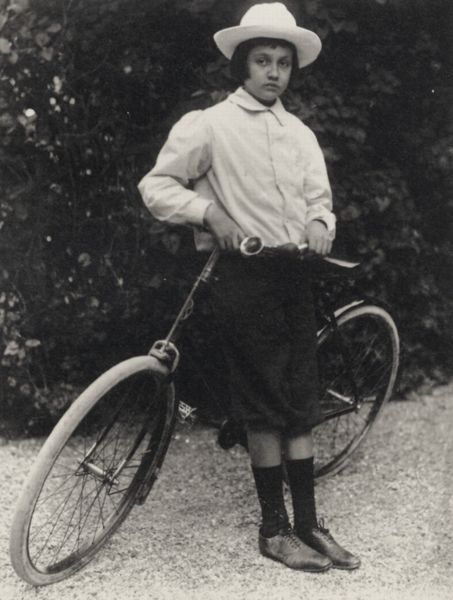
Titel: Jacques mit dem Rad, das der Vater ihm 1899 schenkte
Künstler: Francois Emile Zola
Schlagwörter: baum, blätter, dunkel, schatten, weiß, bäume, mädchen, sand, frau, frisur, grau, haar, hell, hut, hüte, jahrhundertwende, licht, mund, nase, schwarz, straße, blick, gras, park, rasen, weg, rock, alt, hemd, hose, jung, mütze, mützen, augen, bluse, gesicht, halten, kragen, stehen, stein, steine, bild, hände, portrait, porträt, strauch, busch, büsche, gebüsch, sträucher, boden, haare, stehend, kind, tochter, räder, sattel, kopfbedeckung, füße, schuhe, moderne, hecke, ausflug, speichen, kies, rad, lehnen, ernst, socken, strumpf, junge, foto, fotografie, photographie, strümpfe, klingel, knabe, bub, schwarz weiss, uniform, zille, fahrrad, photo, kniebundhose, kniestrumpf, kniestrümpfe, anlehnen, israel, fotographie, weißes hemd, lenker, reifen, lenkrad, unglücklich, geicht, photografie, kiesweg, geischt, short, stutzen, cowboyhut, knickerbocker, kurze hose, gelangweilt, pottschnitt, pagenkopf, pagenschnitt, bch, page, haarschnitt, enttäuscht, blikc, fahrad, borsalino, parkweg, schnurschuhe, pagenfrisur, strae, oberhemd, 1900, hupe, fahrradtour, jahrhunder, klotzbremse, bike, sshort, lange socken